Question: I have a thread-group in a test plan and I want to perform load run using 100 users. My load configuration should have ramp-up and ramp-down of threads like below:

Except that I don't want to run the load for a specific amount of time as marked in the image. Instead I want to run it for 1 iteration/loop of script. It is possible to run for 1 loop using "simple thread group" but ramp-down is not possible. So is there a way to use both ramp-down and number of loops option for execution of load run in Jmeter?
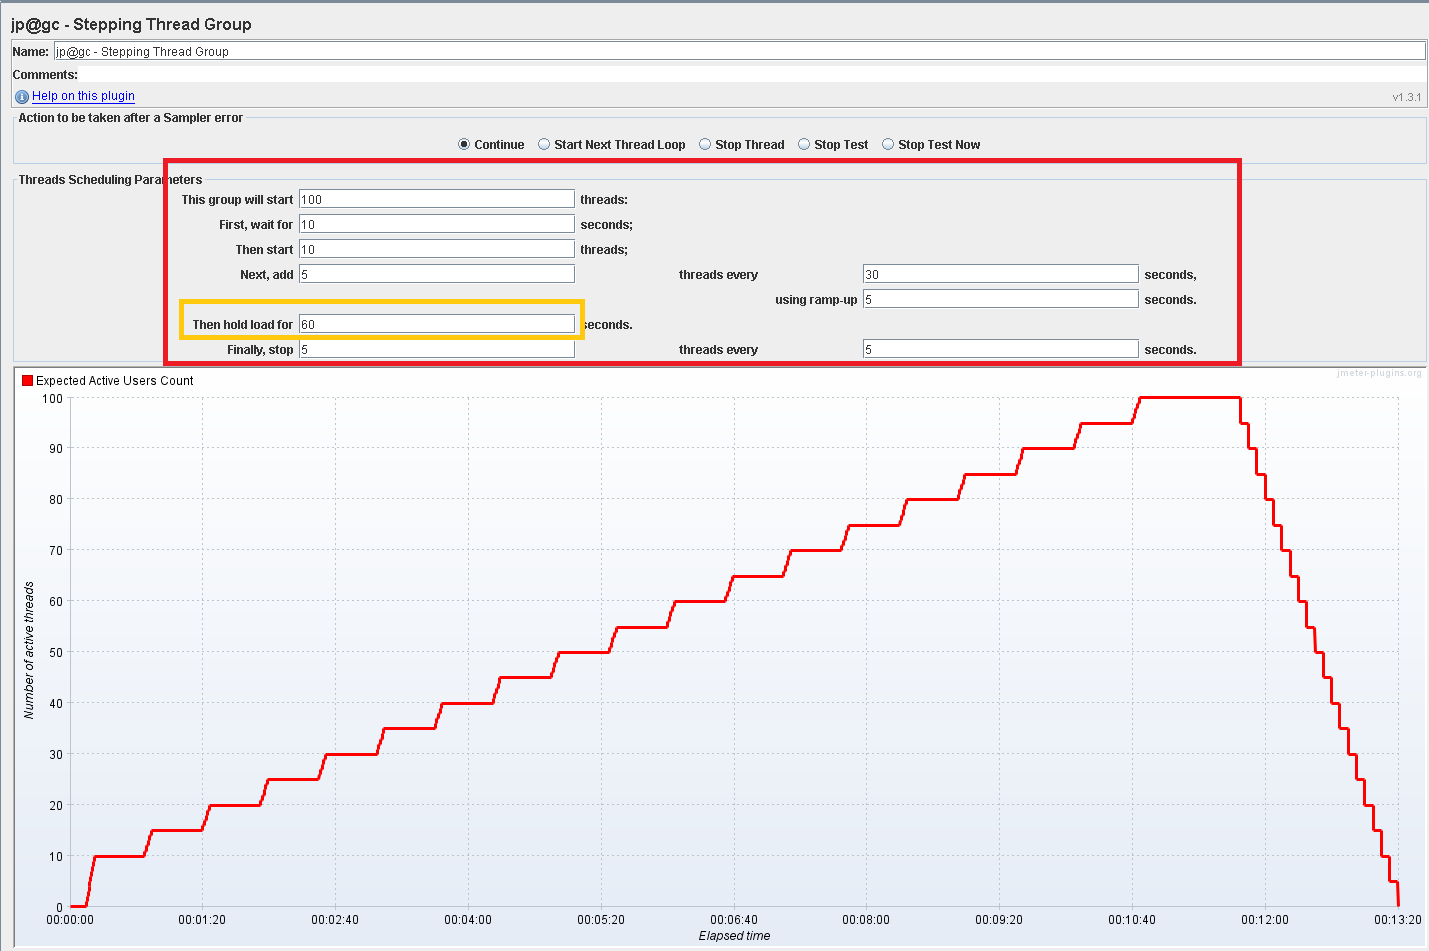
Answer: After investigating for a while I understood that there is no point in doing ramp-down while giving the number of loops. For example for 10 threads/users I gave 2 loops. Then after completion of 2 loops the thread/user will be shut-down which is indirectly ramp-down.